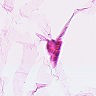
Metastatic tissue present: no